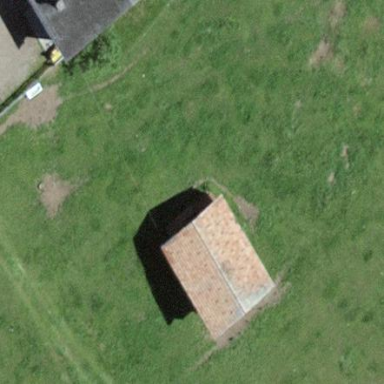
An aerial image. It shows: Rural barn.